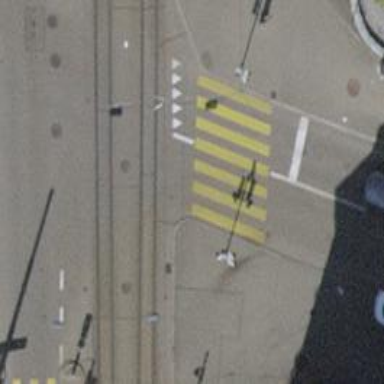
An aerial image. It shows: Zebra crossing with traffic signals.